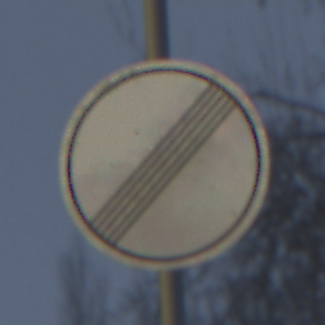
Verkehrszeichen: EndeSaemtlicherBegrenzungen
Umgebung: Outdoor, Nature
Tageszeit: Midday
Wetter: Overcast
Licht: Natural
Jahreszeit: Winter
Kontrast: LowContrast